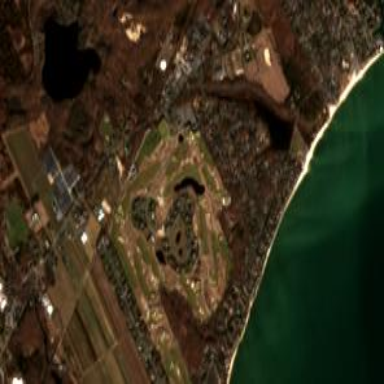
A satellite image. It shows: Golf course.